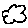
Label: cloud